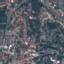
Land use / land cover class: Residential